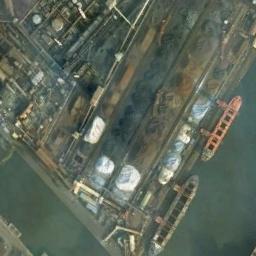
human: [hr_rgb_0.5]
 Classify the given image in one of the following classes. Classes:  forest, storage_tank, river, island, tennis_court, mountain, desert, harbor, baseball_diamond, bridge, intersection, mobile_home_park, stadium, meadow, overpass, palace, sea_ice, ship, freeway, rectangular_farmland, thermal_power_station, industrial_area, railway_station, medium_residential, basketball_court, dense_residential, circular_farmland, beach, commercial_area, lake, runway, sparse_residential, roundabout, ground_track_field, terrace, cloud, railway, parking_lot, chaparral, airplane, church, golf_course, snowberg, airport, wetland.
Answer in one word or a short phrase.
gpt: ship